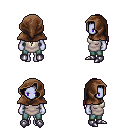
a pixel art fantasy rpg character, female body template, dark elf, purple skin, white tunic, teal pants, white blonde ponytail hairstyle, cloth hood, metal boots, four views (front, back, left, right), 2x2 character sprite sheet, small pixel art, hard edges, no anti-aliasing